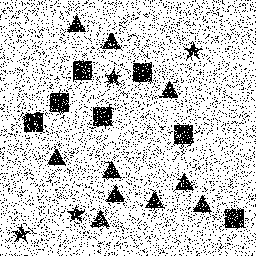
Squares: 7
Triangles: 10
Stars: 4
Total shapes: 21